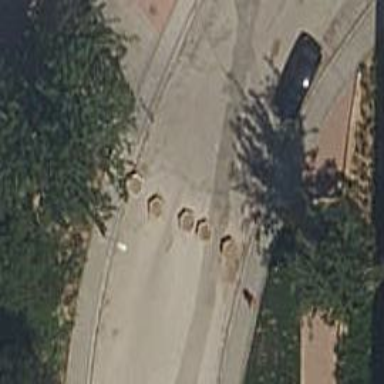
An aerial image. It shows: Block barrier.